Question: I'm creating a simple PySide application that also uses MatPlotLib. However, when I add the figure into a 'QFrame', the figure doesn't automatically fit to the frame:

My graph is created using the following code:
'''
class GraphView(gui.QWidget):
def __init__(self, name, title, graphTitle, parent = None):
super(GraphView, self).__init__(parent)
self.name = name
self.graphTitle = graphTitle
self.dpi = 100
self.fig = Figure((5.0, 3.0), dpi = self.dpi, facecolor = (1,1,1), edgecolor = (0,0,0))
self.axes = self.fig.add_subplot(111)
self.canvas = FigureCanvas(self.fig)
self.Title = gui.QLabel(self)
self.Title.setText(title)
self.layout = gui.QVBoxLayout()
self.layout.addStretch(1)
self.layout.addWidget(self.Title)
self.layout.addWidget(self.canvas)
self.setLayout(self.layout)
def UpdateGraph(self, data, title = None):
self.axes.clear()
self.axes.plot(data)
if title != None:
self.axes.set_title(title)
self.canvas.draw()
'''
And it's added to the main Widget like so:
'''
# Create individual Widget/Frame (fftFrame)
fftFrame = gui.QFrame(self)
fftFrame.setFrameShape(gui.QFrame.StyledPanel)
self.FFTGraph = GraphView('fftFrame', 'FFT Transform:', 'FFT Transform of Signal', fftFrame)
'''
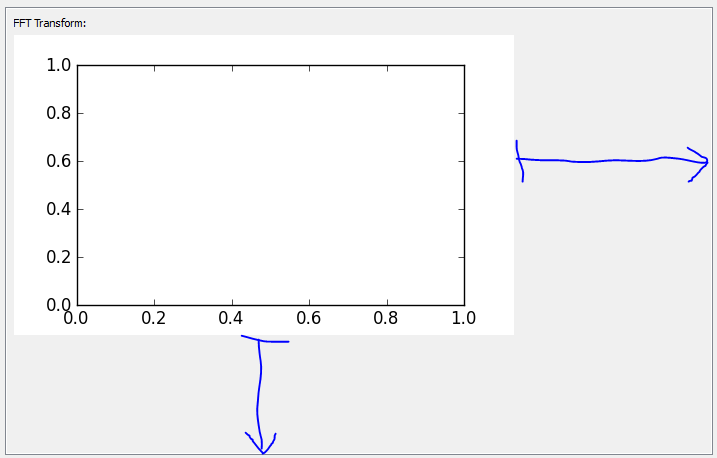
Answer: Here's a working code sample that shows you how to get it working. I first thought it was because of the stretch you added to the layout, which will use up the additional space around the other widgets. But when I removed it, it still wouldn't resize. The 'easy' solution is to add a resizeEvent, which lets you define the size of your GraphView widget. In this case I just set its geometry to be that of the QFrame, though you might want to add some padding and make sure you set a sensible minimum size for the QFrame.
'''
from PySide import QtGui
from matplotlib.backends.backend_qt4agg import FigureCanvasQTAgg as FigureCanvas
from matplotlib.figure import Figure
import sys
class MainWindow(QtGui.QMainWindow):
def __init__(self, parent=None):
super(MainWindow, self).__init__(parent)
self.fft_frame = FftFrame(self)
self.layout = QtGui.QVBoxLayout()
self.layout.addWidget(self.fft_frame)
self.setLayout(self.layout)
self.setCentralWidget(self.fft_frame)
class FftFrame(QtGui.QFrame):
def __init__(self, parent=None):
super(FftFrame, self).__init__(parent)
self.setFrameShape(QtGui.QFrame.StyledPanel)
self.parent = parent
self.graph_view = GraphView('fftFrame', 'FFT Transform:', 'FFT Transform of Signal', self)
def resizeEvent(self, event):
self.graph_view.setGeometry(self.rect())
class GraphView(QtGui.QWidget):
def __init__(self, name, title, graph_title, parent = None):
super(GraphView, self).__init__(parent)
self.name = name
self.graph_title = graph_title
self.dpi = 100
self.fig = Figure((5.0, 3.0), dpi = self.dpi, facecolor = (1,1,1), edgecolor = (0,0,0))
self.axes = self.fig.add_subplot(111)
self.canvas = FigureCanvas(self.fig)
self.canvas.setParent(self)
self.Title = QtGui.QLabel(self)
self.Title.setText(title)
self.layout = QtGui.QVBoxLayout()
self.layout.addWidget(self.Title)
self.layout.addWidget(self.canvas)
self.layout.setStretchFactor(self.canvas, 1)
self.setLayout(self.layout)
self.canvas.show()
def update_graph(self, data, title = None):
self.axes.clear()
self.axes.plot(data)
if title != None:
self.axes.set_title(title)
self.canvas.draw()
if __name__ == "__main__":
app = QtGui.QApplication(sys.argv)
window = MainWindow()
window.show()
app.exec_()
'''